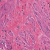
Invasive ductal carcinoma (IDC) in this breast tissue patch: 0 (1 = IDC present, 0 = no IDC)